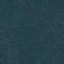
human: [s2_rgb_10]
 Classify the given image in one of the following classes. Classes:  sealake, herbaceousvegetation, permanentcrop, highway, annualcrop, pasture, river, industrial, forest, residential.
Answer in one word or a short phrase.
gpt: Forest